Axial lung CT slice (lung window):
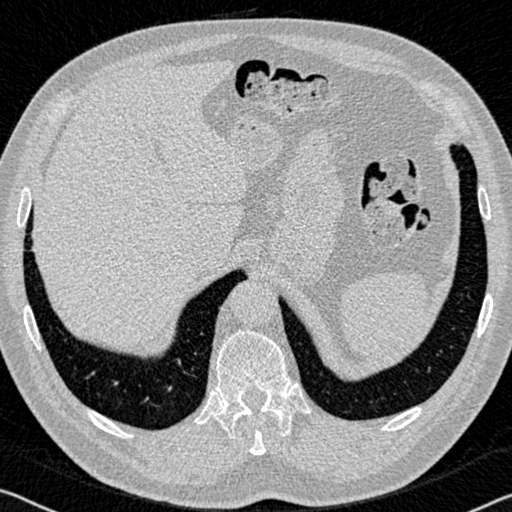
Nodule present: no